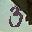
Label: 3